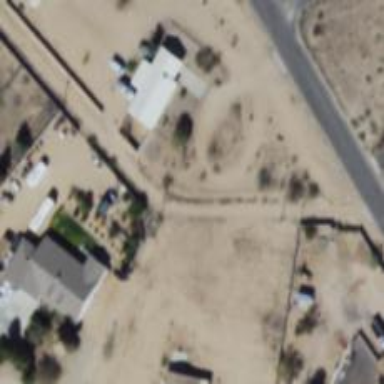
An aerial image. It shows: Alley classified as service road.